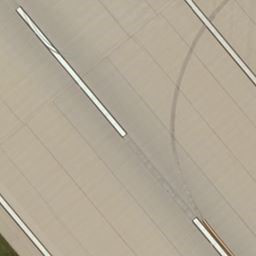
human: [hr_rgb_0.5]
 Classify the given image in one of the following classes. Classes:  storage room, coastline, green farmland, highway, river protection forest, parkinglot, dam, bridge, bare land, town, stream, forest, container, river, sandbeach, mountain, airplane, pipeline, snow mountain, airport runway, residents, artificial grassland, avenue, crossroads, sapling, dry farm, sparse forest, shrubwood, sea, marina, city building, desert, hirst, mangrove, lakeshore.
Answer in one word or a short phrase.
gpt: airport runway